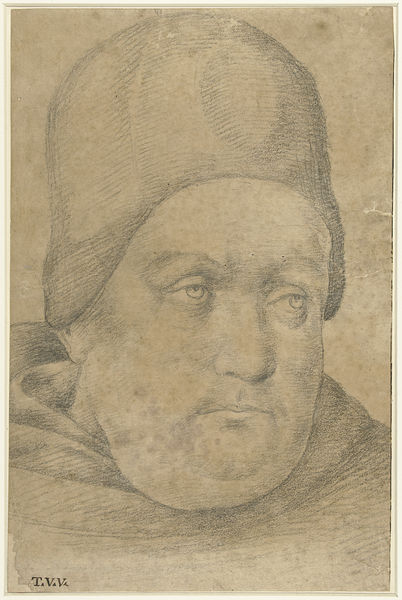
Titel: Portret van Thomas van Aquino
Künstler: Timoteo Viti
Standort: Amsterdam
Institution: Rijksmuseum
Schlagwörter: kopf, mann, braun, hut, mund, nase, ohr, zeichnung, blick, beige, haube, mütze, augen, falten, gesicht, kragen, portrait, porträt, signatur, geistlicher, kutte, person, augenbrauen, kinn, renaissance, kopfbedeckung, papier, sepia, dick, kohle, schraffur, radierung, stich, helm, doppelkinn, mittelalter, mönch, dürer, bräunlich, t.v.v.